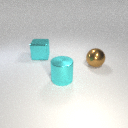
large cyan metal cylinder to the left of large brown metal sphere